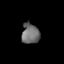
Tissue: lung
Cell type: Endothelial cells
Senescence score: 0.2123
Nuclear area (px): 356
Mean DAPI intensity: 108.787